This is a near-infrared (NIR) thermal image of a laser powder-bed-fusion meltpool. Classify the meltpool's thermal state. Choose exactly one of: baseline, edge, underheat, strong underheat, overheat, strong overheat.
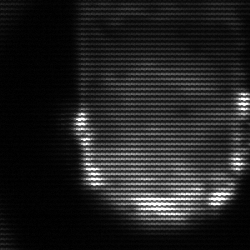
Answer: baseline